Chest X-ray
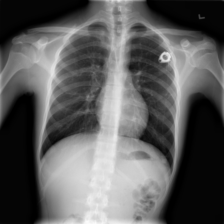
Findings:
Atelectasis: negative
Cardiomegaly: negative
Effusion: negative
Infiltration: negative
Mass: negative
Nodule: negative
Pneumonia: negative
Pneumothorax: negative
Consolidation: negative
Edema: negative
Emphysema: negative
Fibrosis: negative
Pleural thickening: negative
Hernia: negative